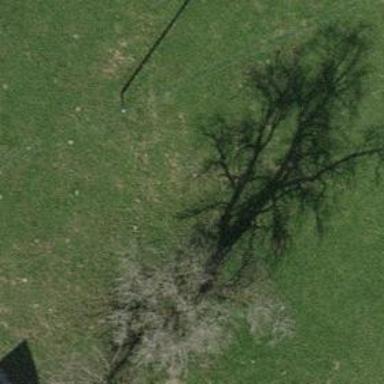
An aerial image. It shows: Single tag "natural: tree."